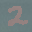
Label: 2